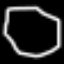
Label: octagon